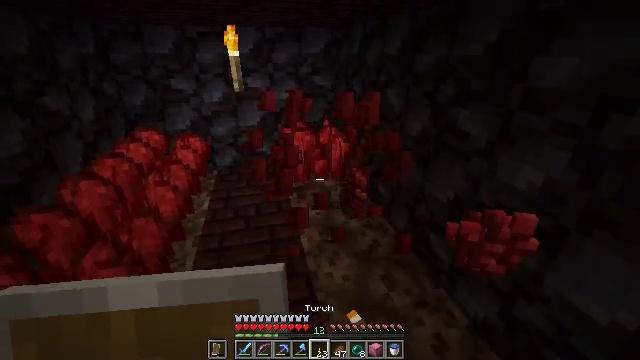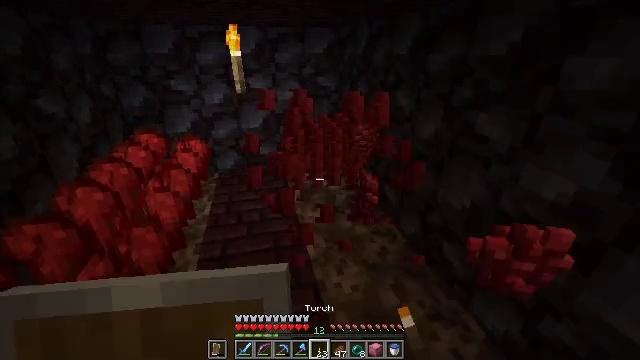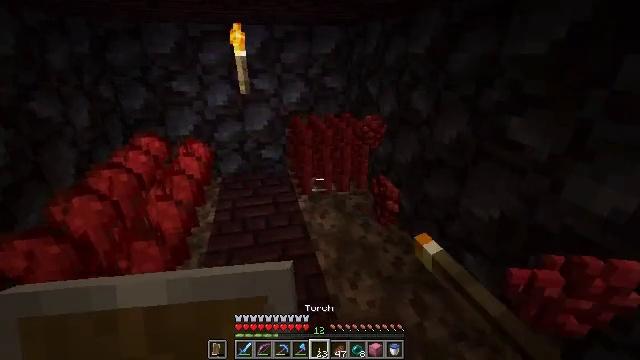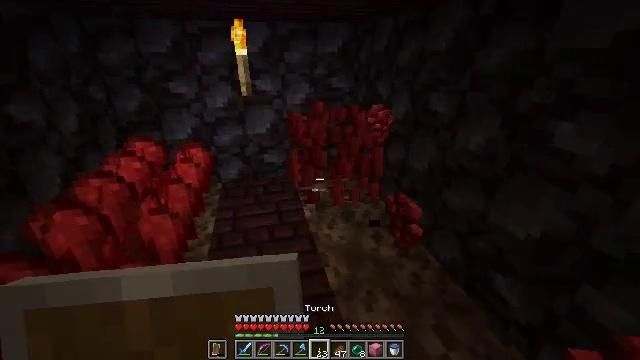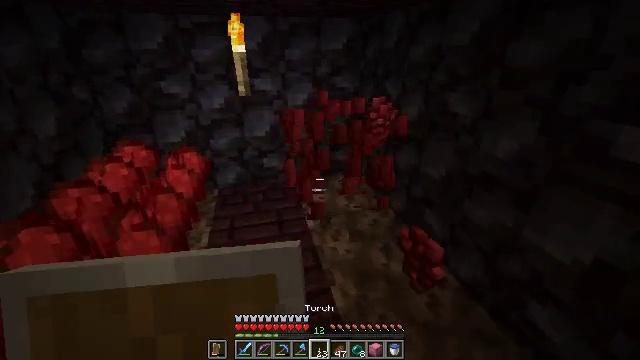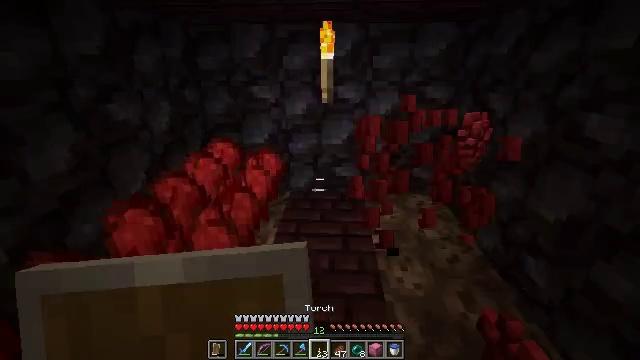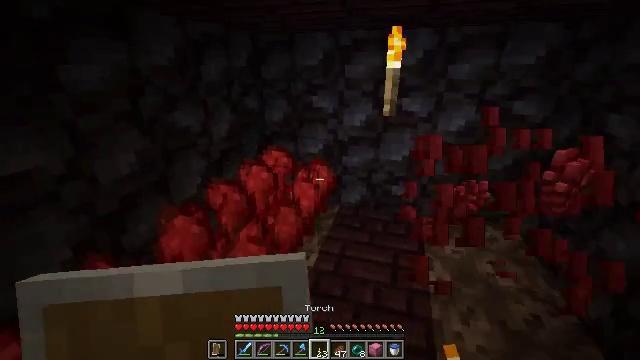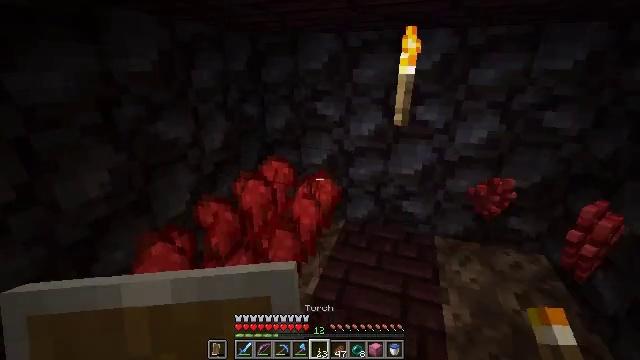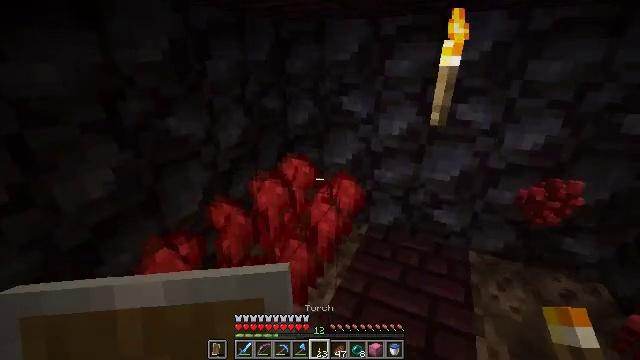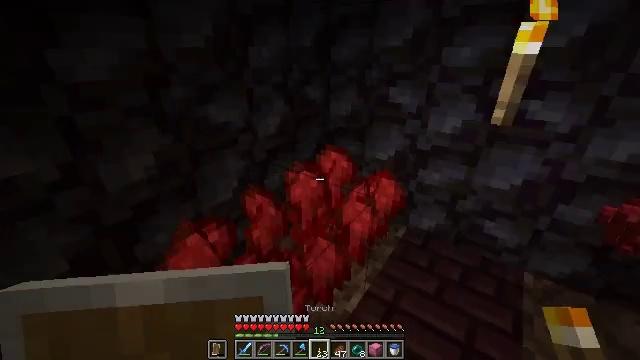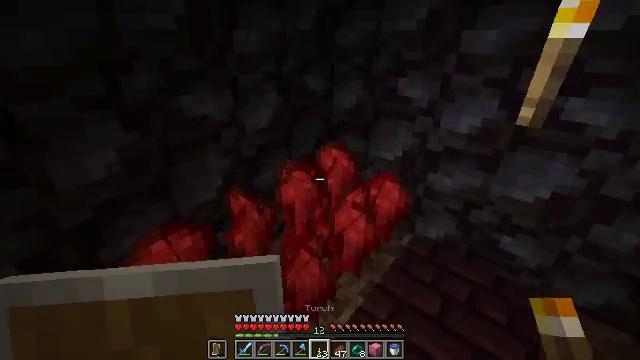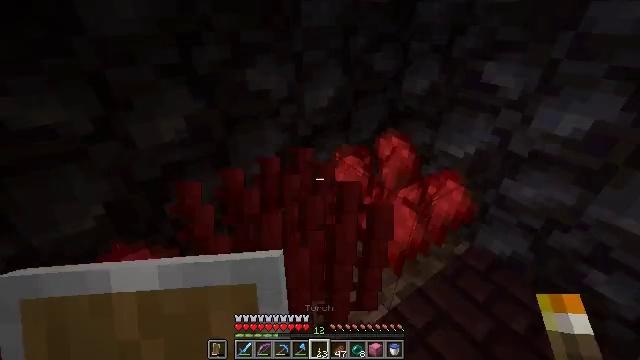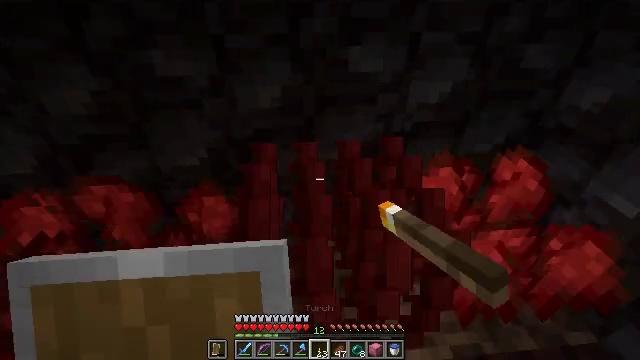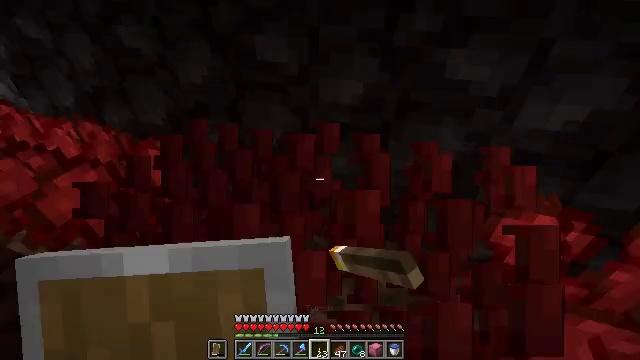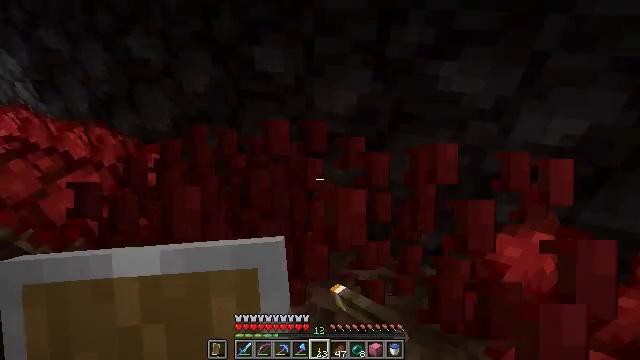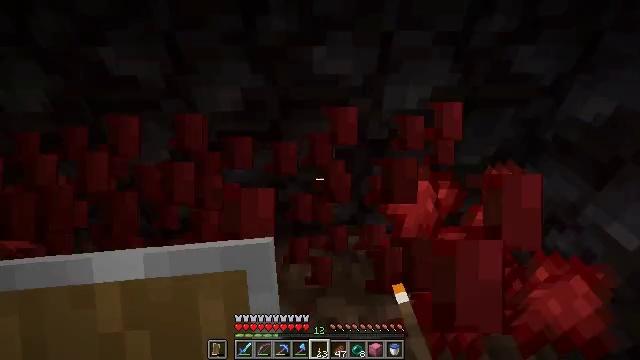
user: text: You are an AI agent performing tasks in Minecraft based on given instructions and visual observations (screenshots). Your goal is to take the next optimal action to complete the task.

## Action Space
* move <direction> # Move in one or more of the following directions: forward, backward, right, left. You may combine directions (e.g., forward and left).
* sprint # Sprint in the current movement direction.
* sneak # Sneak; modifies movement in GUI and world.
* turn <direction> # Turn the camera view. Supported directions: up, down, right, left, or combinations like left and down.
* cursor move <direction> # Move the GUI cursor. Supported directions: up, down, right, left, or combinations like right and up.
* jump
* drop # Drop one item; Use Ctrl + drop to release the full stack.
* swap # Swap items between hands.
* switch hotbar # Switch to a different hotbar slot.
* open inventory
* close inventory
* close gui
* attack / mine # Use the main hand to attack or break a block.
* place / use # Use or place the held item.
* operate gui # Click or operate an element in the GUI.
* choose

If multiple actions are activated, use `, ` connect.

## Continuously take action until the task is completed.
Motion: motion action
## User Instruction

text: Break fully grown nether wart.
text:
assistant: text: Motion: move forward and move left, attack / mine
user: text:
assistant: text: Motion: move forward
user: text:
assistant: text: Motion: move forward
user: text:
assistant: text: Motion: move forward
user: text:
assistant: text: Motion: move forward, turn left and up
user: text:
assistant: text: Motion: move forward, turn left and up
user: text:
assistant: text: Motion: move forward, turn left
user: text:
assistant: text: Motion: move forward, turn left and down
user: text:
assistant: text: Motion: move forward and move right, turn left and down
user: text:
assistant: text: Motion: move forward and move right, turn left and down
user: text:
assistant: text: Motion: move forward and move right, turn left and down, attack / mine
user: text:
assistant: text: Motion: move forward and move right, turn left and down, attack / mine
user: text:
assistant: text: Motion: turn left, attack / mine
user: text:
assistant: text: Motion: turn left and up, attack / mine
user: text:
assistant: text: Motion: turn right and down, attack / mine
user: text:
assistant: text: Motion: turn right and up, attack / mine
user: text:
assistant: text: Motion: attack / mine
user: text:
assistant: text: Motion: turn left, attack / mine
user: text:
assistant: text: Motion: turn left and up, attack / mine
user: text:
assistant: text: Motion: turn left and down
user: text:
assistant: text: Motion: turn left
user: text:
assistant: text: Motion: turn left, attack / mine
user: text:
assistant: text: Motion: move forward, turn right and up, attack / mine
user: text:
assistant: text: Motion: move forward, turn left and up, attack / mine
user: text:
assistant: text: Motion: move forward, turn left and up, attack / mine
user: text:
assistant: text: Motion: move forward, attack / mine
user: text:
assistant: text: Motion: move forward, attack / mine
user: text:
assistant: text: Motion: move forward, turn left, attack / mine
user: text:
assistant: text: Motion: move forward and move left, attack / mine
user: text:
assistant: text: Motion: move forward and move left, attack / mine